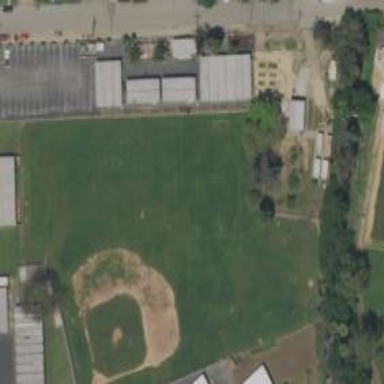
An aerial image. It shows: Baseball pitch for leisure land.